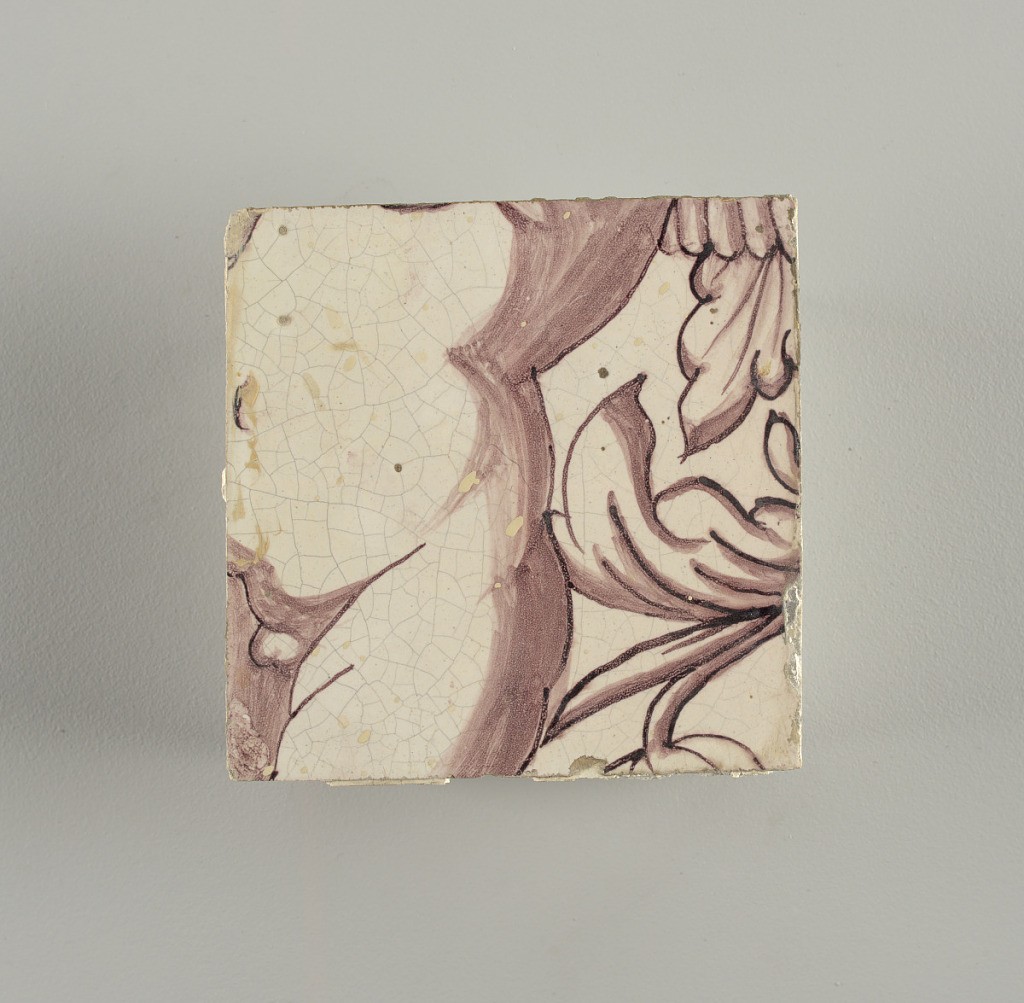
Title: Panel
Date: ca. 1725
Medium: Tin-glazed earthenware, underglaze manganese decoration
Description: Tile from upright rectangular panel of tiles; dark purple (manganese) on white ground showing arched framework; oval cartouche bearing double monogram (probably Lubert Adolf Torck), supported by pair of nude amors; pair of small amors holding crown above, borne by pair of female terms; surrounded by leafscrolls and foliations, with pair of flower-filled urns; top center, lunetted amor's head pendented with rosetted lattice cartouche.

To be used in Rozendaal Castel. Intended to be viewed inset into a wall- indicated by the inclusion of a trompe-l'oeil marbleized edge that surrounds three sides of the panel.